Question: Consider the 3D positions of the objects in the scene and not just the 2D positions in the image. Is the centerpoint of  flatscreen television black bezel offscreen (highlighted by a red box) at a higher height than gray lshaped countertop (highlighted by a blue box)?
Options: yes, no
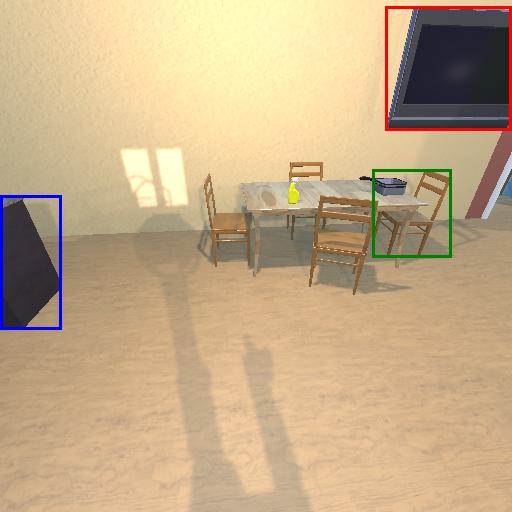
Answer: yes